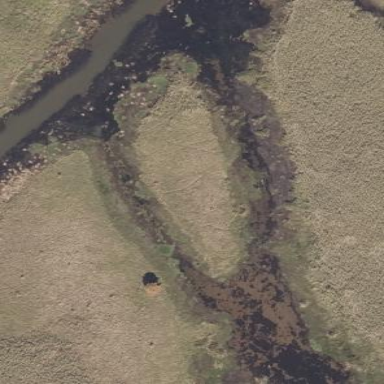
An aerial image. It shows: Marsh wetland.